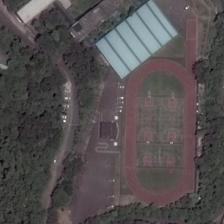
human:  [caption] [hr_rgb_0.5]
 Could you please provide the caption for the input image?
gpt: this irregular place is made up several basketball courts and a light blue building .

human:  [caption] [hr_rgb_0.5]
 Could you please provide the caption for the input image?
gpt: an old court is surrounded by trees and grey land .

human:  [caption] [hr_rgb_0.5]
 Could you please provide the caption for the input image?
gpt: several buildings and many green plants are around a playground .

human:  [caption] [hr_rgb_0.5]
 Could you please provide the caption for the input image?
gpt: a playground with basketball fields in it is surrounded by many green plants .

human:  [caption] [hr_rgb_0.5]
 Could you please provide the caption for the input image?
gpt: a playground with two basketball fields in it is surrounded by many green trees and several houses .